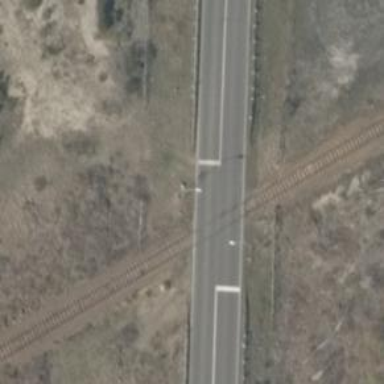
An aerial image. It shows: Level crossing along the railway.